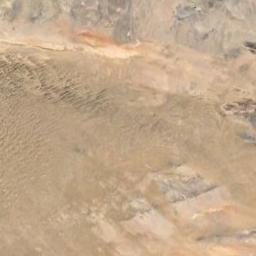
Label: desert